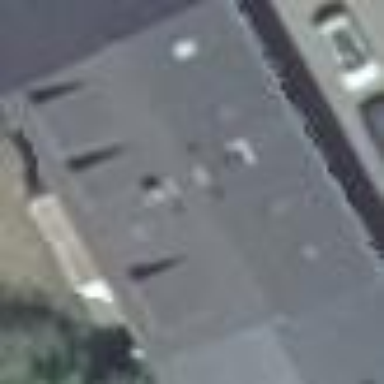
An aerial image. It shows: Residential building with gabled roof made of black roof tiles. The building is white in color.